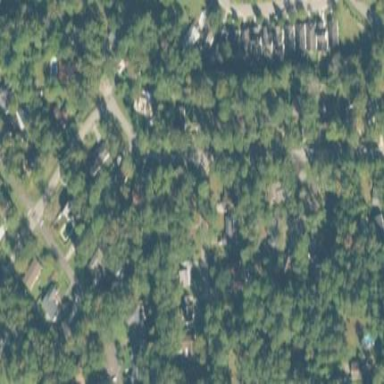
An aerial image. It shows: Residential area composed of single-family homes.